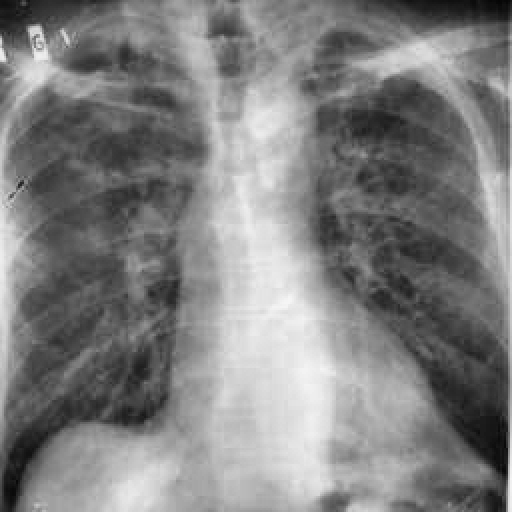
Finding: TUBERCULOSIS